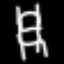
Label: chair